Question: You can play video in a UIImageView?? for example:

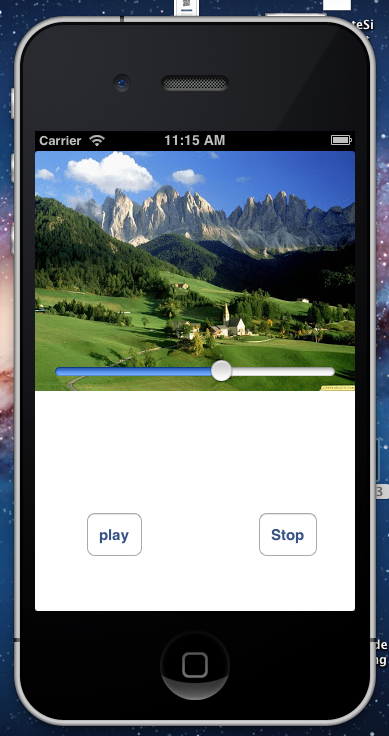
Answer: No, an image view is for images. You can have a set of animated images but you can't play an actual video.
---
You could use a 'MPMoviePlayerController' to play a true video and add its view in place of the image view.